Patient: sex M, age 79
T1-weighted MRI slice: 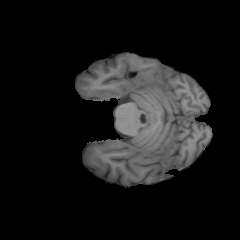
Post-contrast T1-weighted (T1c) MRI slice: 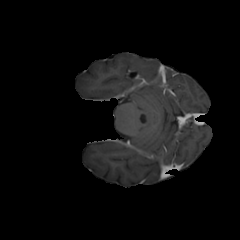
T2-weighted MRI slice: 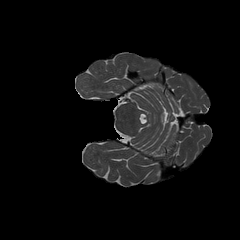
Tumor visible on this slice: no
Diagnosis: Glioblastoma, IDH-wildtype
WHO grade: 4